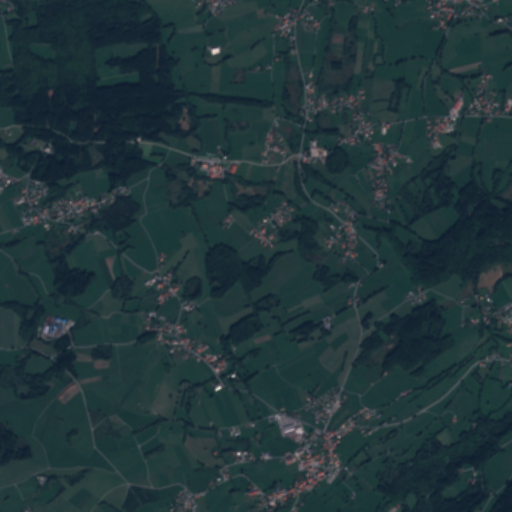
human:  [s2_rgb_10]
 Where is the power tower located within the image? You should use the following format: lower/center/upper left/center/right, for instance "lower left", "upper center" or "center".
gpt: The power tower is located in the lower left of the image.
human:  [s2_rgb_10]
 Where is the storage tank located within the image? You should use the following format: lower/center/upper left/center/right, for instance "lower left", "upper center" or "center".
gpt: The storage tank is located in the center left of the image.
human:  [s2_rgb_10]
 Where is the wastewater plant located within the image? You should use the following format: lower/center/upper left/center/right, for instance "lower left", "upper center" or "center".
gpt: The wastewater plant is located in the lower left of the image.
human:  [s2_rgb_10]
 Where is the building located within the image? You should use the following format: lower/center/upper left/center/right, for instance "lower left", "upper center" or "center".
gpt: There is no building in the image.